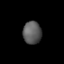
Tissue: lung
Cell type: Myeloid cells
Senescence score: 0.5879
Nuclear area (px): 413
Mean DAPI intensity: 90.63